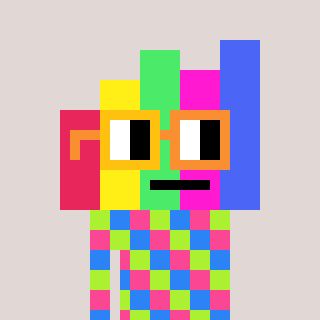
a pixel art character with square yellow and orange glasses, a bar chart-shaped head and a teal-colored body on a warm background